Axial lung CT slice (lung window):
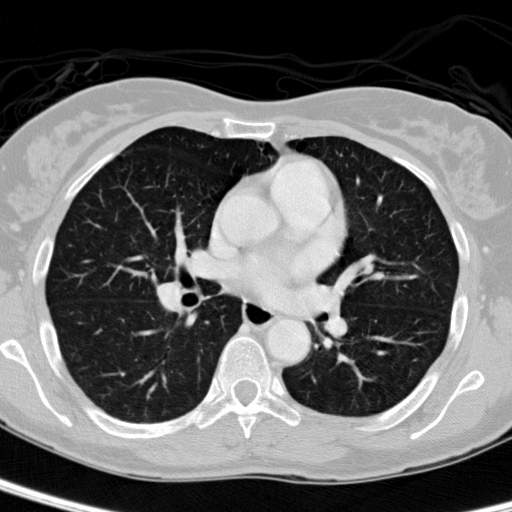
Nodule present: no